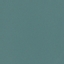
Label: SeaLake